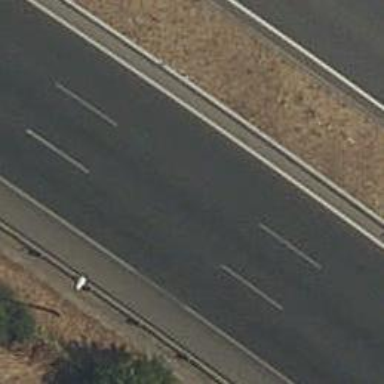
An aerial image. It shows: Motorway.